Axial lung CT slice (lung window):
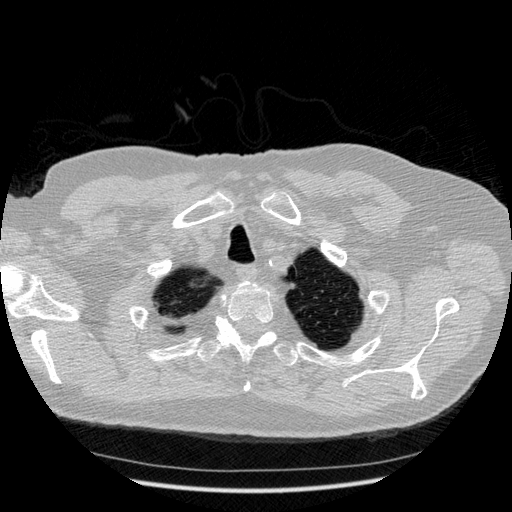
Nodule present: no